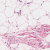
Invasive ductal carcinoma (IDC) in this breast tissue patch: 0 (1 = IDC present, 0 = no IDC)